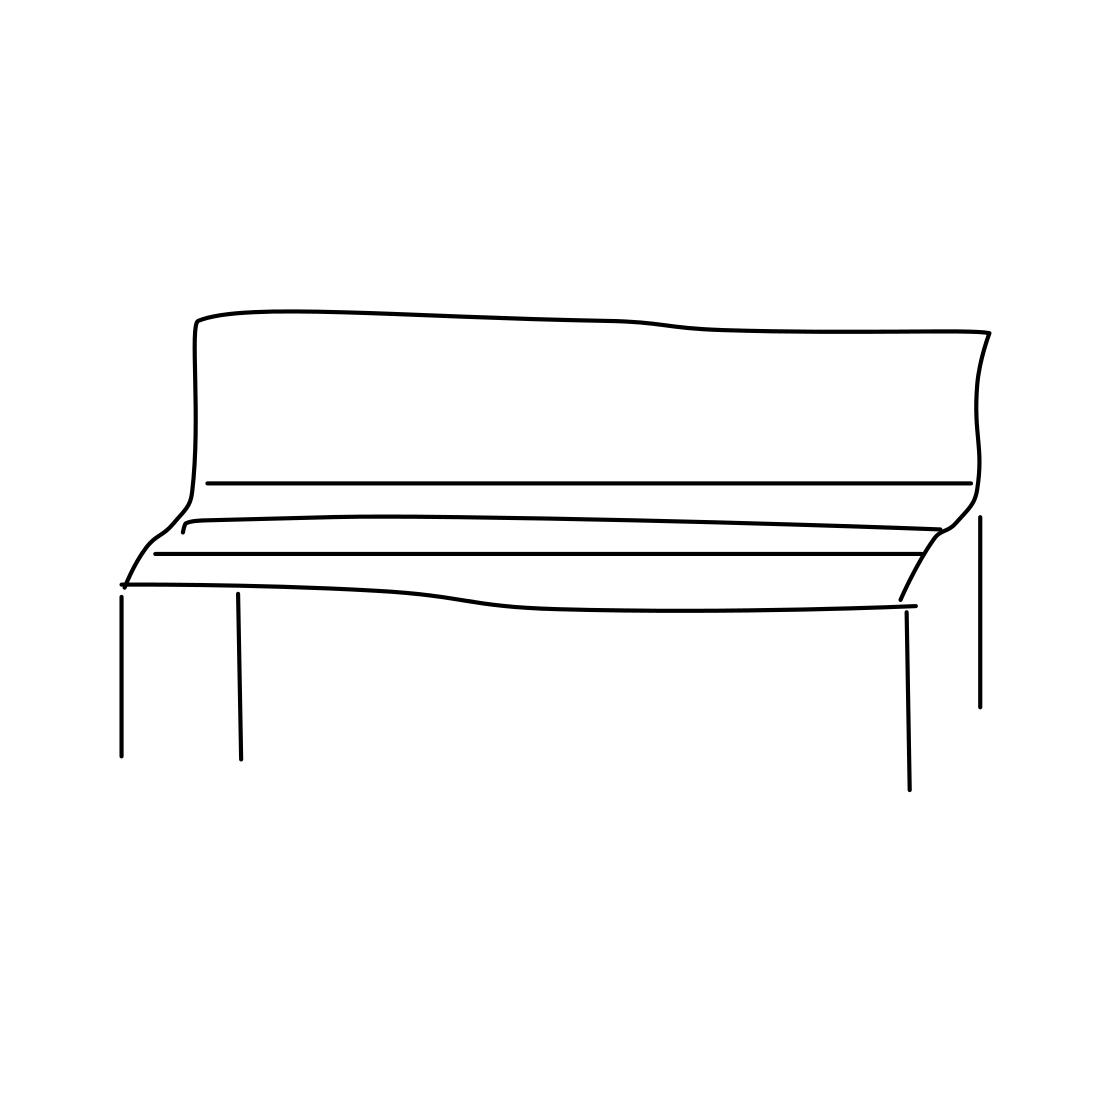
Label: bench